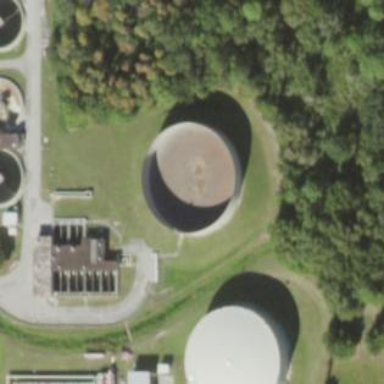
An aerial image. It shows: Storage tank with man-made structure.